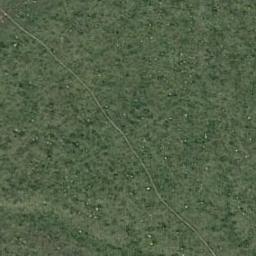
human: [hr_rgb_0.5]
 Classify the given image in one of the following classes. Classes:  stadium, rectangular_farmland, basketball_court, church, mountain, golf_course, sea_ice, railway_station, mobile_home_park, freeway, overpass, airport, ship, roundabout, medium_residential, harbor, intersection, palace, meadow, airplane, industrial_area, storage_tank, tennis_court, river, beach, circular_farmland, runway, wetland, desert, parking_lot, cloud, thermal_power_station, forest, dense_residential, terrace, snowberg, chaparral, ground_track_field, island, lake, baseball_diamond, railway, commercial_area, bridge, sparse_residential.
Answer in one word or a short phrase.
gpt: meadow